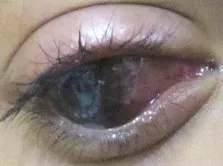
Third-week postoperative gross examination of the right eye.
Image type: medical_photograph (other_medical_photograph)